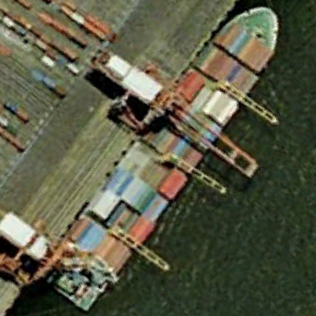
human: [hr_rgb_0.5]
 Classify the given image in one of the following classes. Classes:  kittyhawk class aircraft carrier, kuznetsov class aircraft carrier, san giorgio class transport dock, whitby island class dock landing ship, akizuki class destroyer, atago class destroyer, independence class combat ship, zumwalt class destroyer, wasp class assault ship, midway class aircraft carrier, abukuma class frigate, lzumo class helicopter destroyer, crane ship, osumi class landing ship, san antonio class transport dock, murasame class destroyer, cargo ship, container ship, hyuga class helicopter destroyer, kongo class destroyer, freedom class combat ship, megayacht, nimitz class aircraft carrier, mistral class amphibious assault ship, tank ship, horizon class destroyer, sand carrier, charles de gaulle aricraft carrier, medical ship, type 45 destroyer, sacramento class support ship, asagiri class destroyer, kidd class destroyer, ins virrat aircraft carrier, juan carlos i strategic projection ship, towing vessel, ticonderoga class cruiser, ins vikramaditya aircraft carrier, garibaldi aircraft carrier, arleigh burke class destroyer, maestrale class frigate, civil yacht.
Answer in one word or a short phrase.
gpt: Container ship